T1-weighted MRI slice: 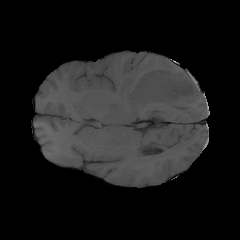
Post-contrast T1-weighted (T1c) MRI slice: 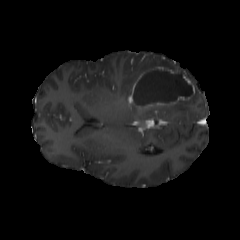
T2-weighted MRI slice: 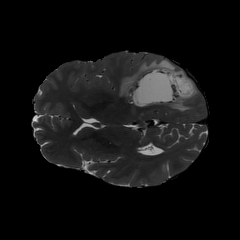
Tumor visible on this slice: yes